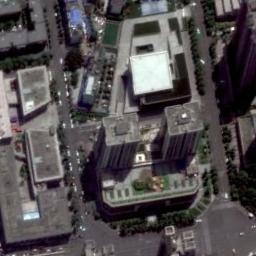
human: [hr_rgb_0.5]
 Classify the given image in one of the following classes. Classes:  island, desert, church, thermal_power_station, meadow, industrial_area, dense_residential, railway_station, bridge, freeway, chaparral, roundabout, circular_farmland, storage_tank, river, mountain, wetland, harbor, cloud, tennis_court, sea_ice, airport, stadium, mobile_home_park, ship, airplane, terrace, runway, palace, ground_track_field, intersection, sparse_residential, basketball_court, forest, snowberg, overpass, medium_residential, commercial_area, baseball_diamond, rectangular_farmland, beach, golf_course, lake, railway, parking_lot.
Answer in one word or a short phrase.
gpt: commercial_area